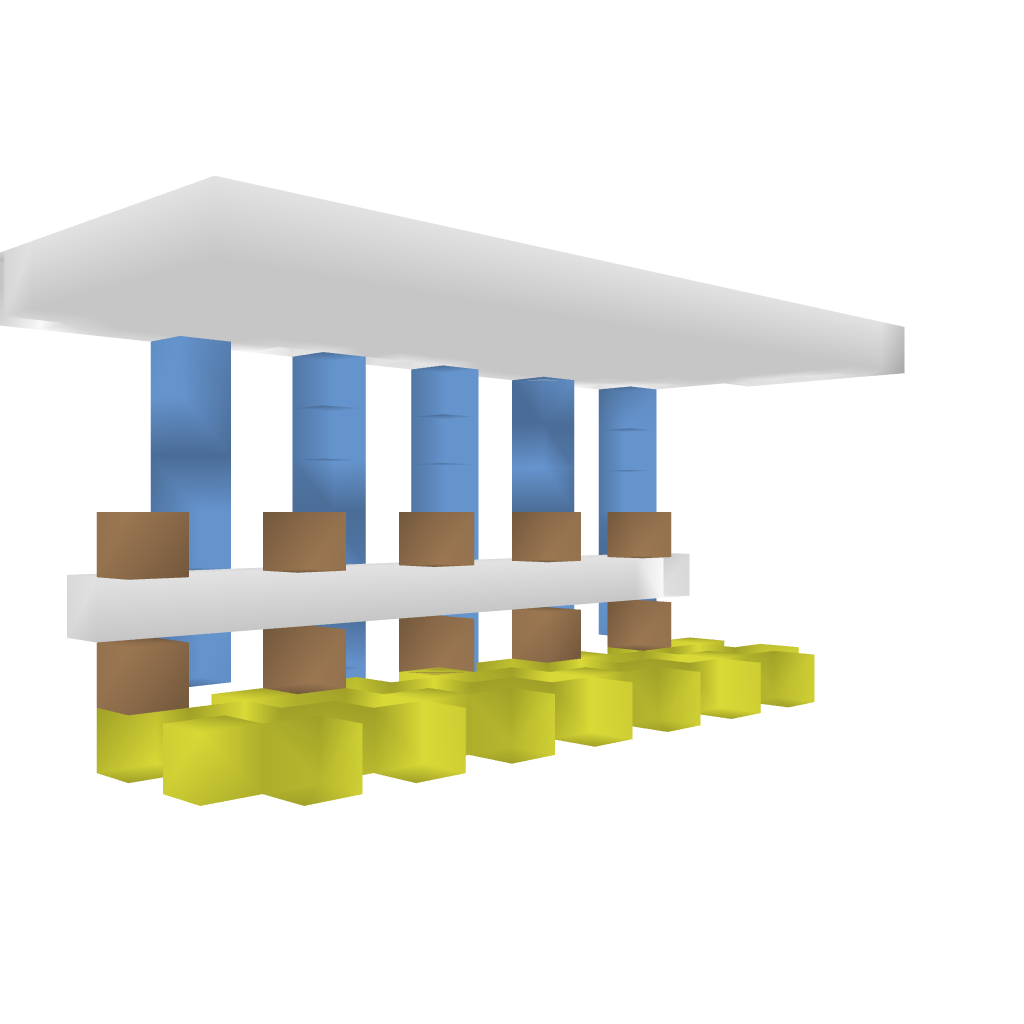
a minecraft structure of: White McDonalds bad low quality